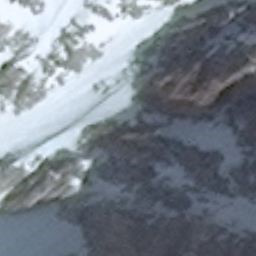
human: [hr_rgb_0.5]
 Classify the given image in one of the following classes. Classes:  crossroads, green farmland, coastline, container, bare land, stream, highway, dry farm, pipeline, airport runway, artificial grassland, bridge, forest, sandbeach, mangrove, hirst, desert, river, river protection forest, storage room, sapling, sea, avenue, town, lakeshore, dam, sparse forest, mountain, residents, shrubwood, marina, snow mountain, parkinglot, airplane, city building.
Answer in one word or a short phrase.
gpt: snow mountain